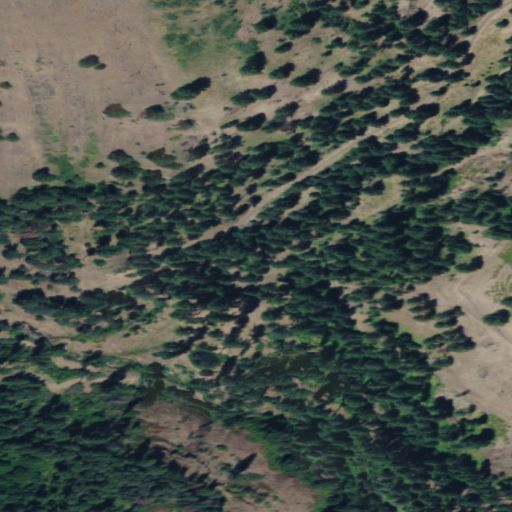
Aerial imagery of valley in Washington named Weidman Gulch containing evergreen forest, open development, shrub, and grassland